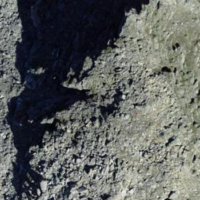
EUNIS habitat code: 48
Species observed at this site:
Sempervivum montanum
Issoria lathonia